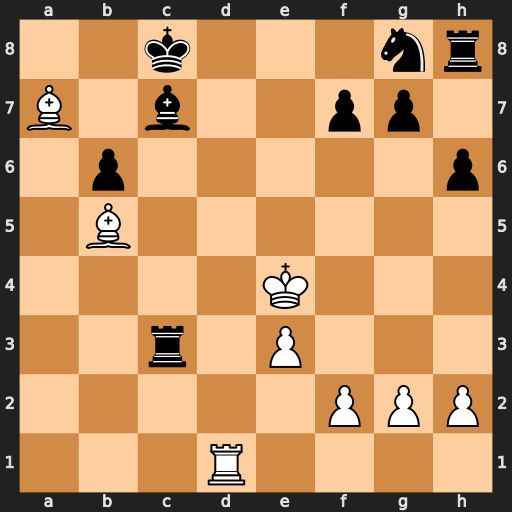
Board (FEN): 2k3nr/B1b2pp1/1p5p/1B6/4K3/2r1P3/5PPP/3R4
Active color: w
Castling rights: -
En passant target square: -
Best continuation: Ba6#